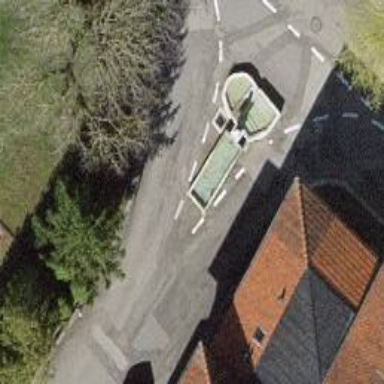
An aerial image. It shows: Beautiful fountain.